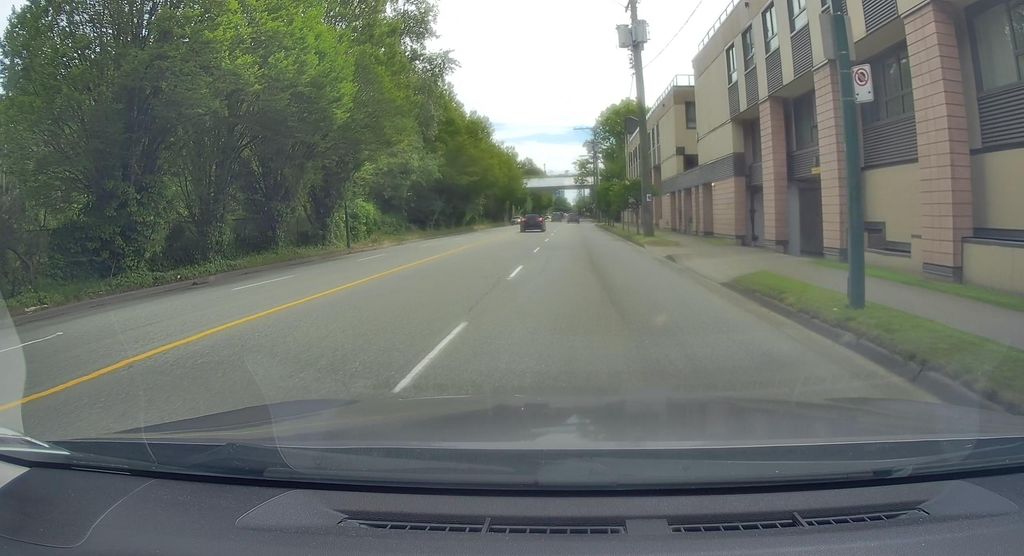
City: vancouver